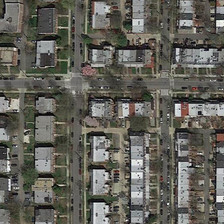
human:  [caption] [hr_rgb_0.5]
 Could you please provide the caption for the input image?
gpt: many buildings and green trees are in a dense residential area .

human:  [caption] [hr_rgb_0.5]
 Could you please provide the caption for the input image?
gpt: many buildings and green trees are in a dense residential area .

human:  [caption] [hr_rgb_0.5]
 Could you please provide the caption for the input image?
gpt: many buildings and green trees are in a dense residential area .

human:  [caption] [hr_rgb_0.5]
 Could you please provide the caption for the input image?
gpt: many buildings and green trees are in a dense residential area .

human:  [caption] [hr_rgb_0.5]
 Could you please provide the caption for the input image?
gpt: many buildings and green trees are in a dense residential area .